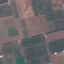
Land use / land cover: PermanentCrop